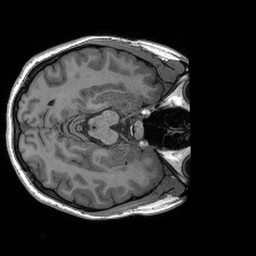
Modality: T1w
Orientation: axial
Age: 21
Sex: female
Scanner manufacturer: siemens
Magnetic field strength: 3 T
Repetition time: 2.4 s
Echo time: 0.00191 s